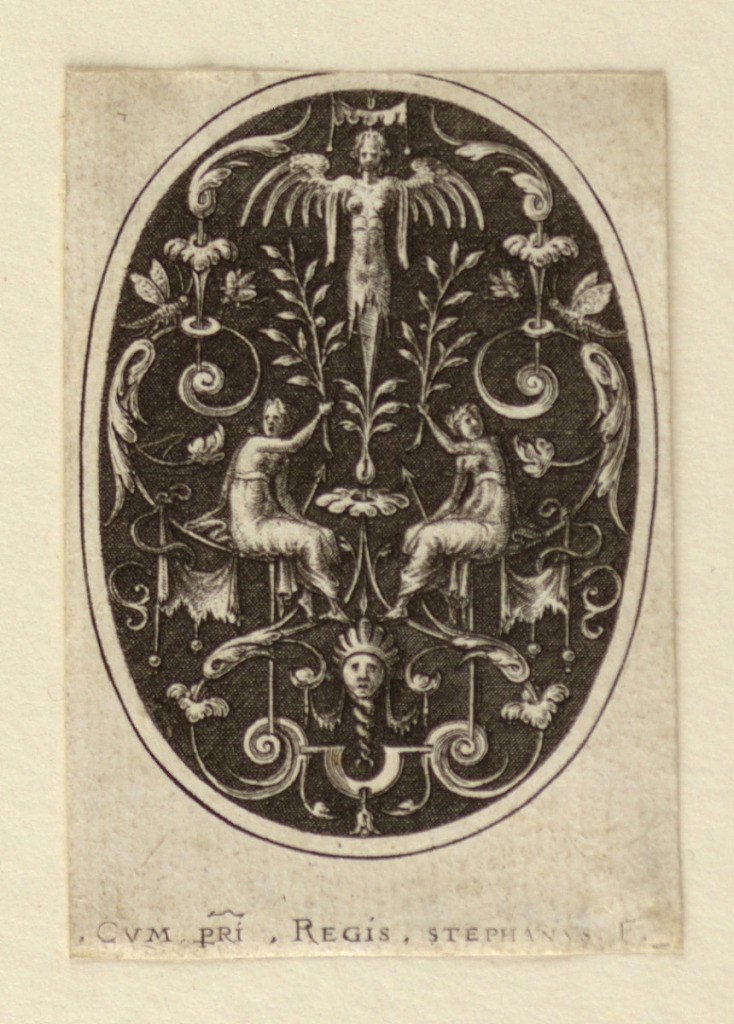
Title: Design for Ornament: Two Seated Women
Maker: Etienne Delaune, French, 1519 - 1583
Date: ca. 1580
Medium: Engraving on off-white laid paper
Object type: Print
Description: Oval ornament design with a decorative foliate motif throughout and featuring two central seated female figures each with one arm raised towards and holding a leafy branch.  Above the branches is a winged upright female figure.